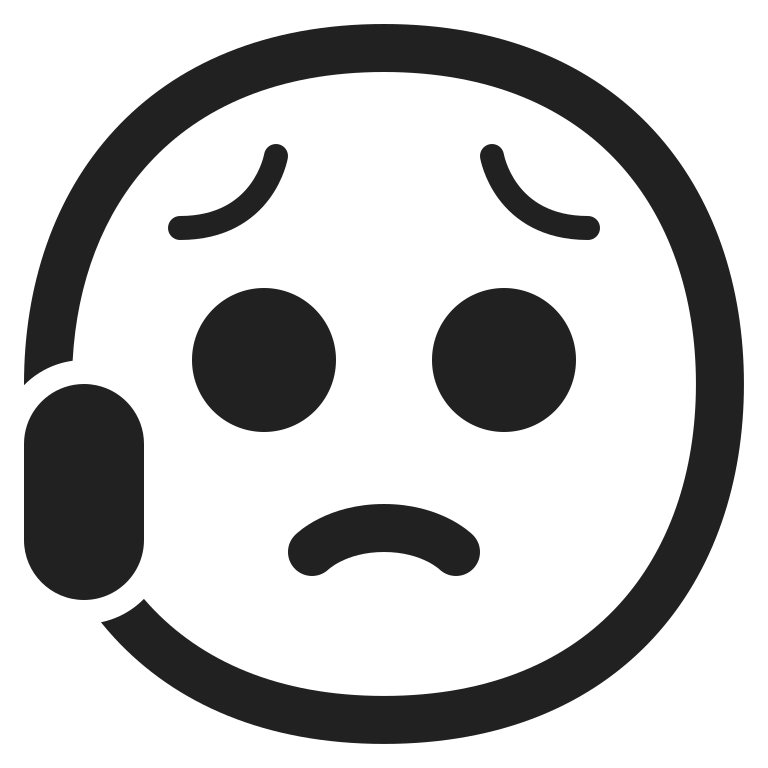
sad but relieved face high contrast